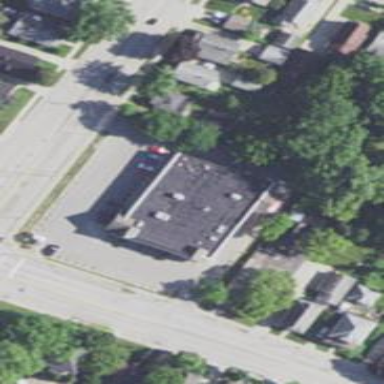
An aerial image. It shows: Pharmacy building providing healthcare services.